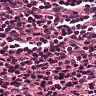
Metastatic tissue present: no